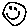
Label: smiley face